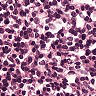
Metastatic tissue present: no